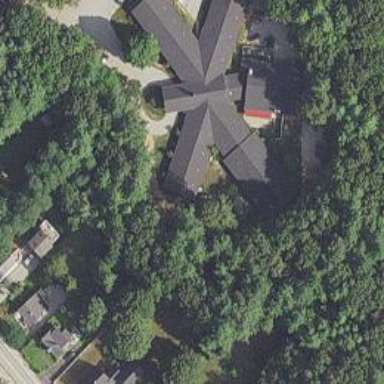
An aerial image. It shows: Nursing home.